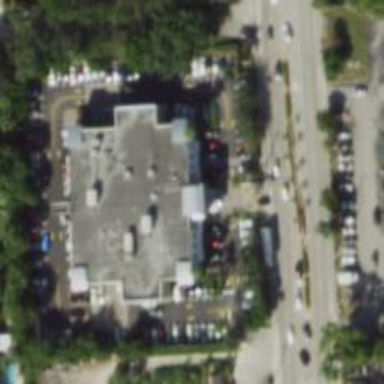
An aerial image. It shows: Healthcare clinic.